Field crop: tomato
Growth stage: 1
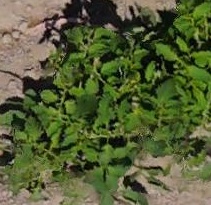
Species: tomato